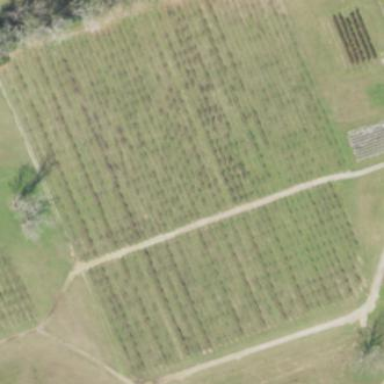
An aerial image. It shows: Plant nursery specializing in trees.